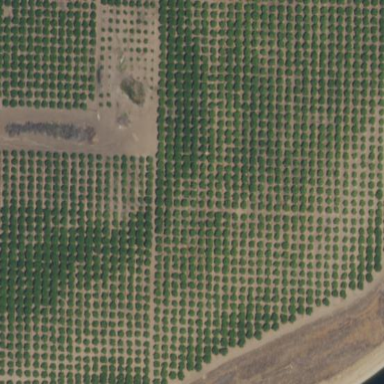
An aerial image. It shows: Orange orchard with rows of vibrant orange trees.